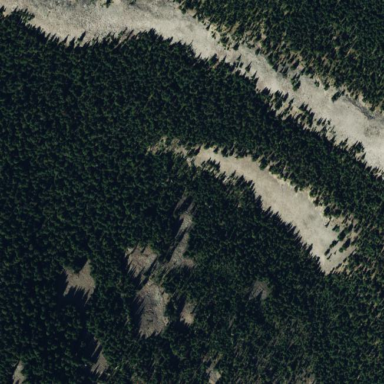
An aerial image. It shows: Natural scree.